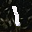
Label: 1